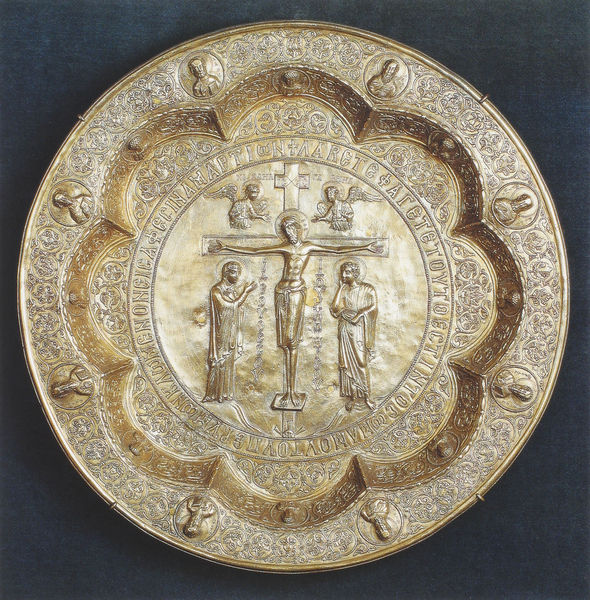
Titel: Byzantinische Patene
Institution: Halberstadt, Domschatz
Schlagwörter: köpfe, silber, teller, gold, engel, schrift, inschrift, wandteller, kreuz, religion, buchstaben, kunst, kreuze, christus, jesus, kreuzigung, griechisch, jünger, kreisförmig, emblem, maria, verzierungen, christentum, gläubige, deesis, christ, apostel, alphabet, patene, zisilierarbeit, achtfach